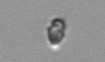
Label: Heterocapsa_rotundata